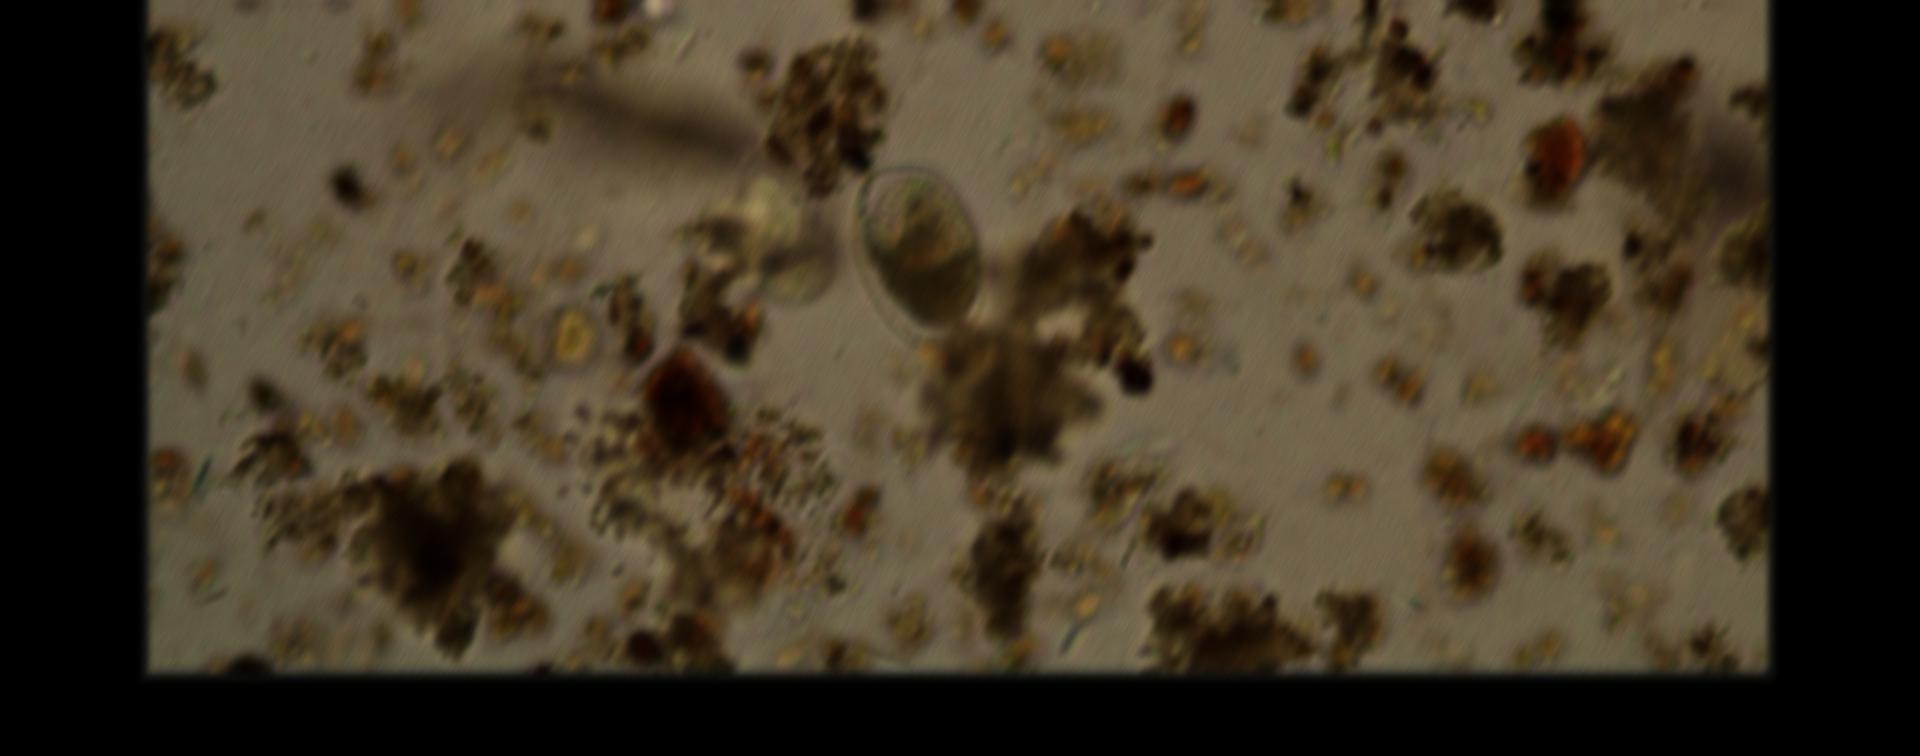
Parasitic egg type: Hookworm egg